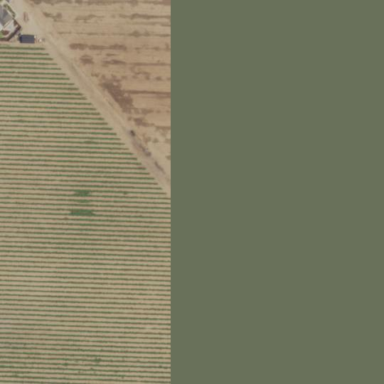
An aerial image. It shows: Vineyard.